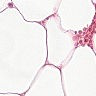
Metastatic tissue present: no